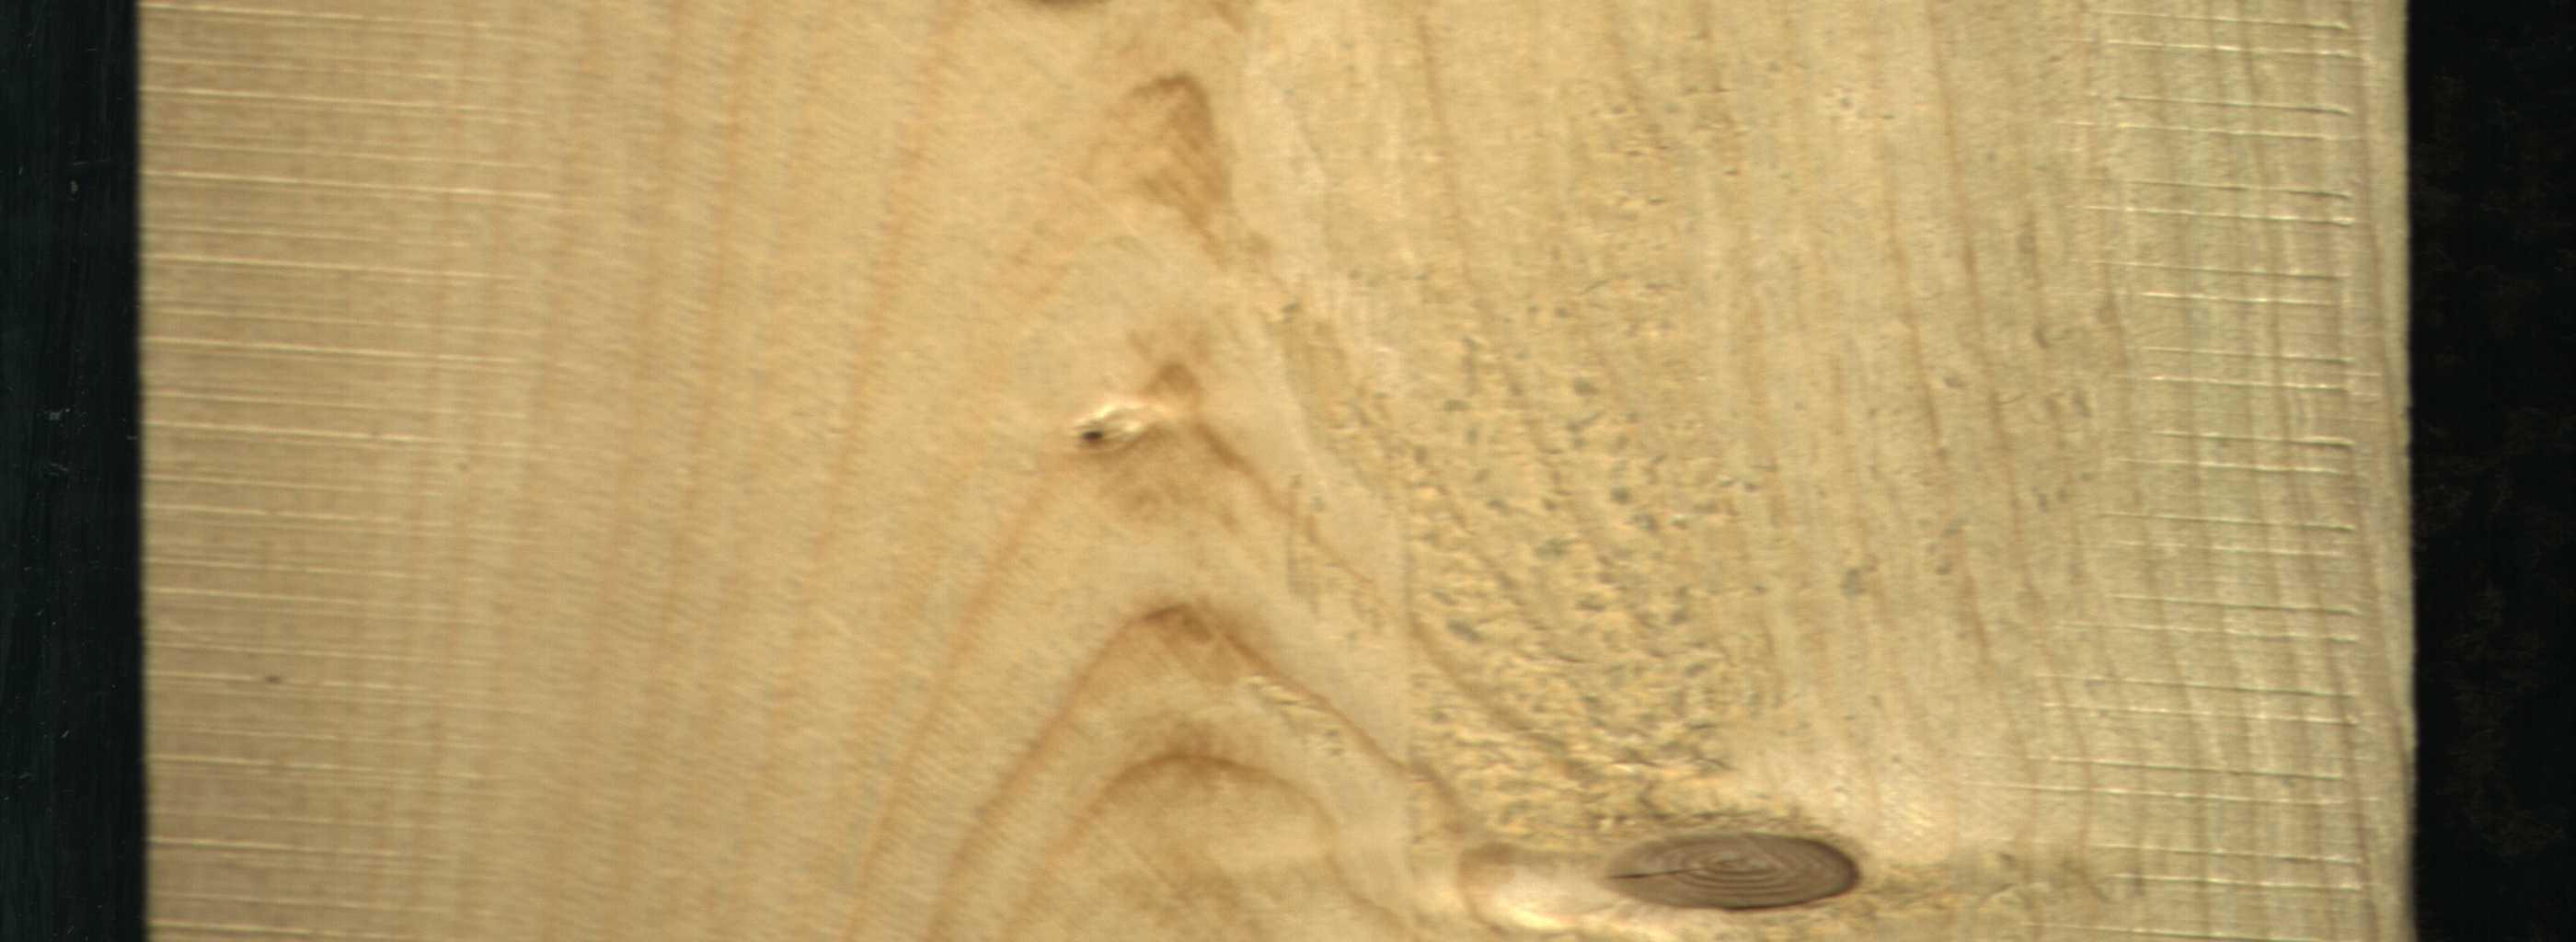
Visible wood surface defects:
Dead_Knot
Live_Knot